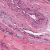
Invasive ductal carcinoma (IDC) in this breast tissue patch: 0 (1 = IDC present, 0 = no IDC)